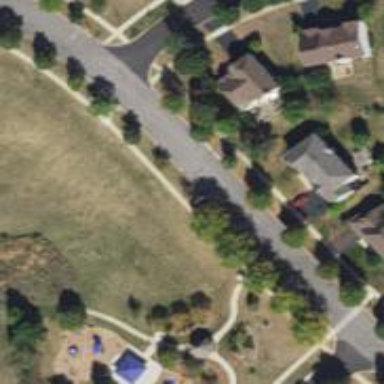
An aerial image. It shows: Residential road with separate asphalt sidewalk.